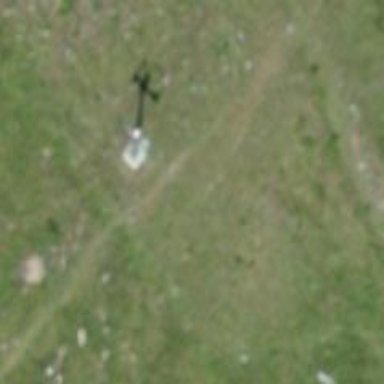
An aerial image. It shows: Pylon for aerialway.